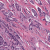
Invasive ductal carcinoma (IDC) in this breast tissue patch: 1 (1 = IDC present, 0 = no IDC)